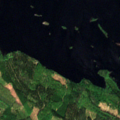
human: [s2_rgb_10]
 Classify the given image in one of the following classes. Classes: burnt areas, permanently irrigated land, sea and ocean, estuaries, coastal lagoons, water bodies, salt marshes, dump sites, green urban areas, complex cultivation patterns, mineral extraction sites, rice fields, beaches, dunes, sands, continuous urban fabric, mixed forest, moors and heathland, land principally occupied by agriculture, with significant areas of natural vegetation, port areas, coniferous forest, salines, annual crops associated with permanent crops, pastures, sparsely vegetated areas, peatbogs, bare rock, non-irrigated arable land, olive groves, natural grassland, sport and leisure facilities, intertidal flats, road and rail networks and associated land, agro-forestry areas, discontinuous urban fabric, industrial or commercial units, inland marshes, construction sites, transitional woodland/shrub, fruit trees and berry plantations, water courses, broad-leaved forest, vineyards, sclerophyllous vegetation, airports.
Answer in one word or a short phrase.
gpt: broad-leaved forest, mixed forest, water bodies